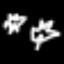
Label: leaf